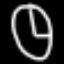
Label: clock